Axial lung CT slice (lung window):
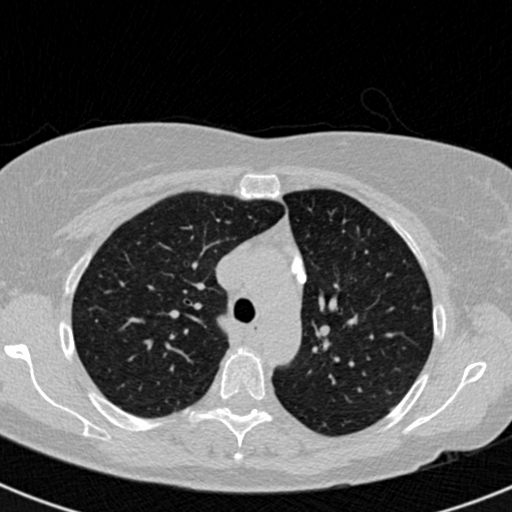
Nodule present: no